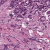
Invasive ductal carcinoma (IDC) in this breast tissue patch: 1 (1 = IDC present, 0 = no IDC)